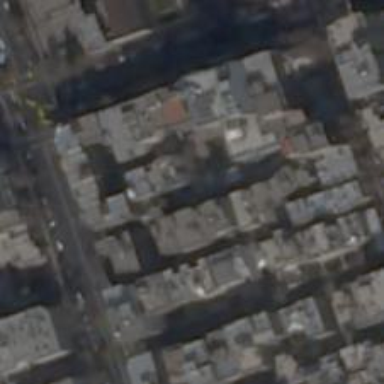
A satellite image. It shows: Dormitory building.